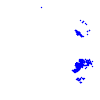
Particle: electron